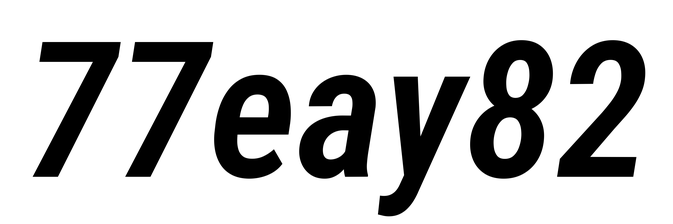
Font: Roboto-Italic_Condensed_SemiBold_Italic